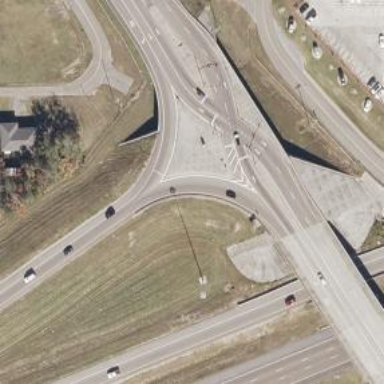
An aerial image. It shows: Motorway link with Diverging Diamond Interchange (DDI) junction.